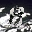
Label: 8